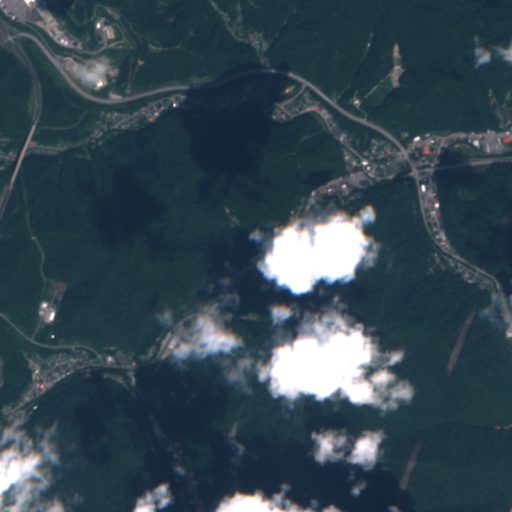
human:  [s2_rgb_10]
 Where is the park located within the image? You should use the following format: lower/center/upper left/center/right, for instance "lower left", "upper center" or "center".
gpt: The park is located in the lower left of the image.
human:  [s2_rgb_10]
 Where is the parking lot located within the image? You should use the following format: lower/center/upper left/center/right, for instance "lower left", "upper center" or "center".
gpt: The parking lot is located in the upper left of the image.
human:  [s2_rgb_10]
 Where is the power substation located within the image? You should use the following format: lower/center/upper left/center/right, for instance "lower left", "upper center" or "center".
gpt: The power substation is located in the upper left of the image.
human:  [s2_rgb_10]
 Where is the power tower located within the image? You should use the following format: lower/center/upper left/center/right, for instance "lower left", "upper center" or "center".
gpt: The power tower is located in the lower right of the image.
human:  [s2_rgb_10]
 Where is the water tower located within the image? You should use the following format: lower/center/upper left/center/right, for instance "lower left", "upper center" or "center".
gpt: The water tower is located in the upper left of the image.
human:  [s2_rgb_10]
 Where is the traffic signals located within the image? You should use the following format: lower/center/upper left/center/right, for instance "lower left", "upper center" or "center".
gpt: The traffic signals is located in the center right of the image.
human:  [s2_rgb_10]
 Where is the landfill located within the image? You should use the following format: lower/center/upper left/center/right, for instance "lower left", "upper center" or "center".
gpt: There is no landfill in the image.